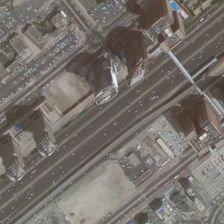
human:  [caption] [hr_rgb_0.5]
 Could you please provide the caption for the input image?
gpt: some tall buildings and parking lots are in two sides of a road in a commercial area .

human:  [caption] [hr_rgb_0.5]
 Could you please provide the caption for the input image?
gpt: some tall buildings and parking lots are in two sides of a road in a commercial area .

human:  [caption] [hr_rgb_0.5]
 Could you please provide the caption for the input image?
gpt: some tall buildings and parking lots are in two sides of a road in a commercial area .

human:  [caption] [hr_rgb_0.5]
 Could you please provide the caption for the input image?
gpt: some tall buildings and parking lots are in two sides of a road in a commercial area .

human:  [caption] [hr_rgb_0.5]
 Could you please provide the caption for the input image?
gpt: some tall buildings and parking lots are in two sides of a road in a commercial area .